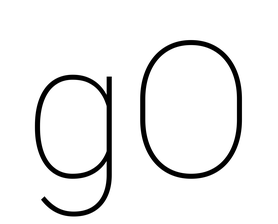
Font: Roboto_Thin